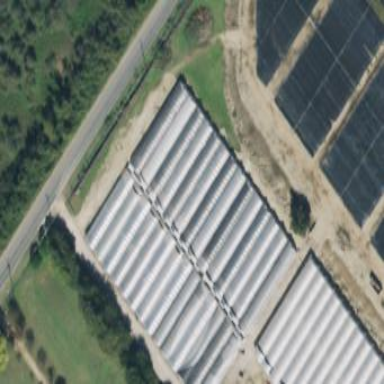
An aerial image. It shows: Greenhouse used for horticulture.